Brain MRI, t1w sequence, axial 2D slice.
Patient: age 38, sex F, weight 78 kg, height 1.78 m
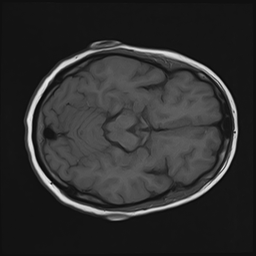